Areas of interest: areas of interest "Driving School"
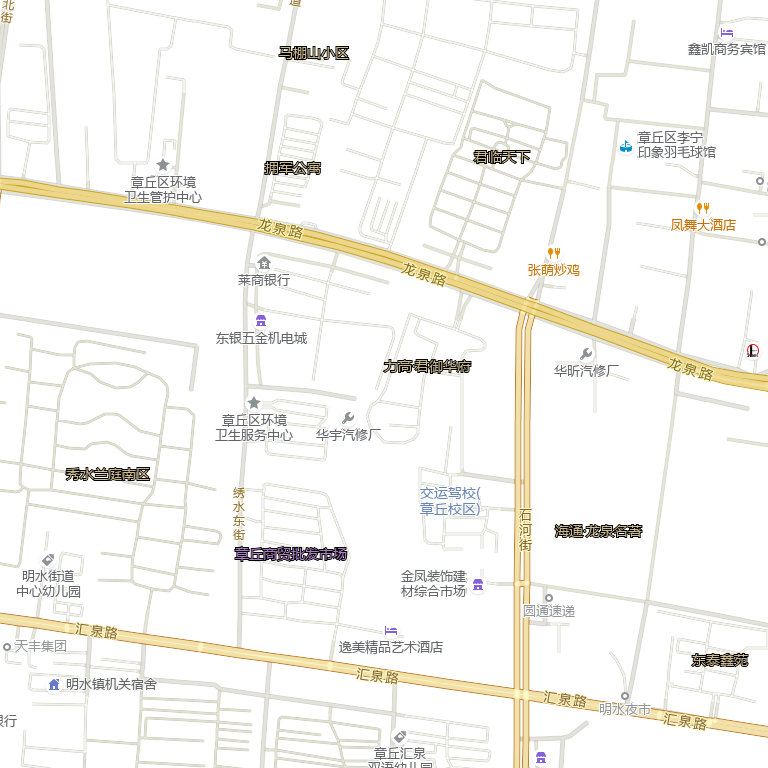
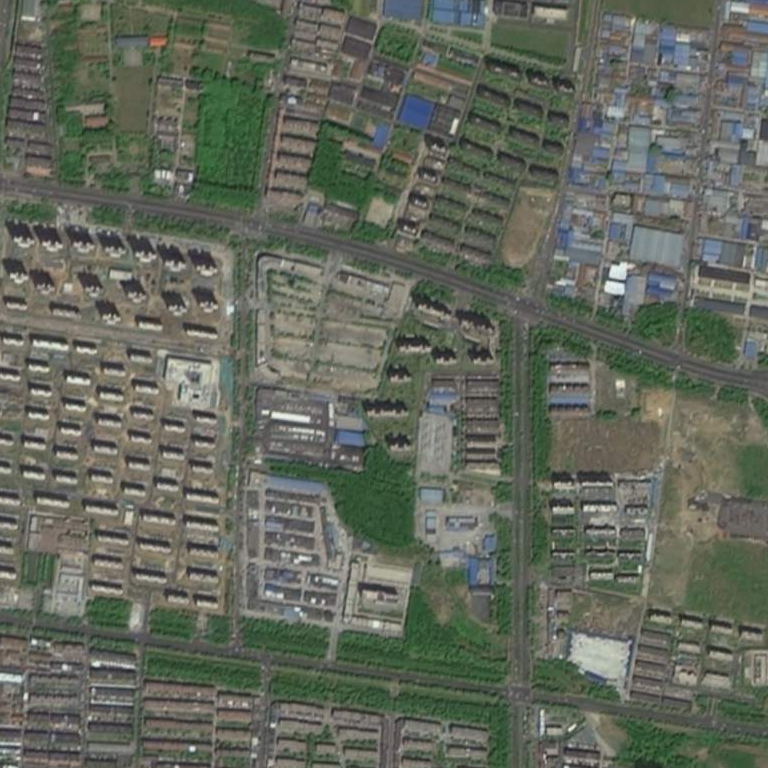